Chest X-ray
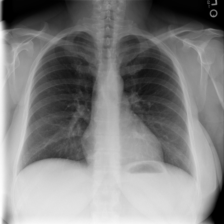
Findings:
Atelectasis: negative
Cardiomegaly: negative
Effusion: negative
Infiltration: negative
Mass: negative
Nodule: negative
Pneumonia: negative
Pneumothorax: negative
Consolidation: negative
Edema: negative
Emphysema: negative
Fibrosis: negative
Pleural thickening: negative
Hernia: negative